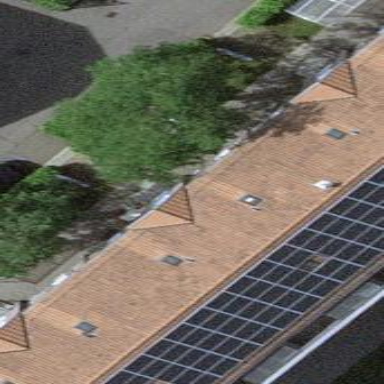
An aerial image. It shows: Hipped roof apartment building.